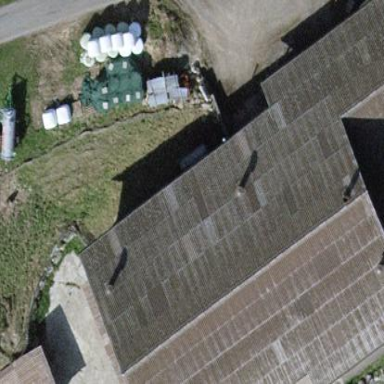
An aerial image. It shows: Gabled roof on farm auxiliary building.